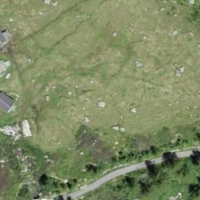
EUNIS habitat code: 26
Species observed at this site:
Tanacetum vulgare
Nucifraga caryocatactes